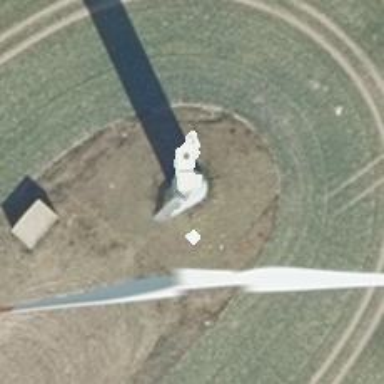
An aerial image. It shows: Wind power generator with horizontal axis wind turbine manufactured by Vestas.